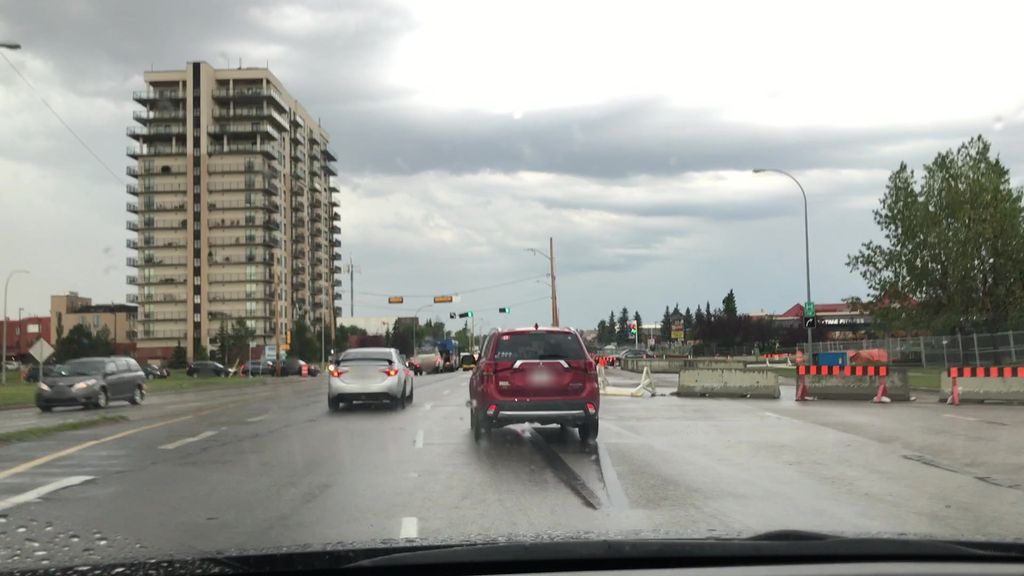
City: edmonton